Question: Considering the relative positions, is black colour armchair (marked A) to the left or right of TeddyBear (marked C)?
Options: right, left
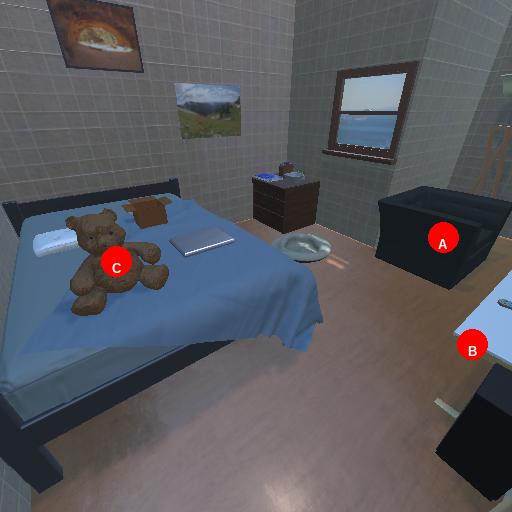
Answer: right